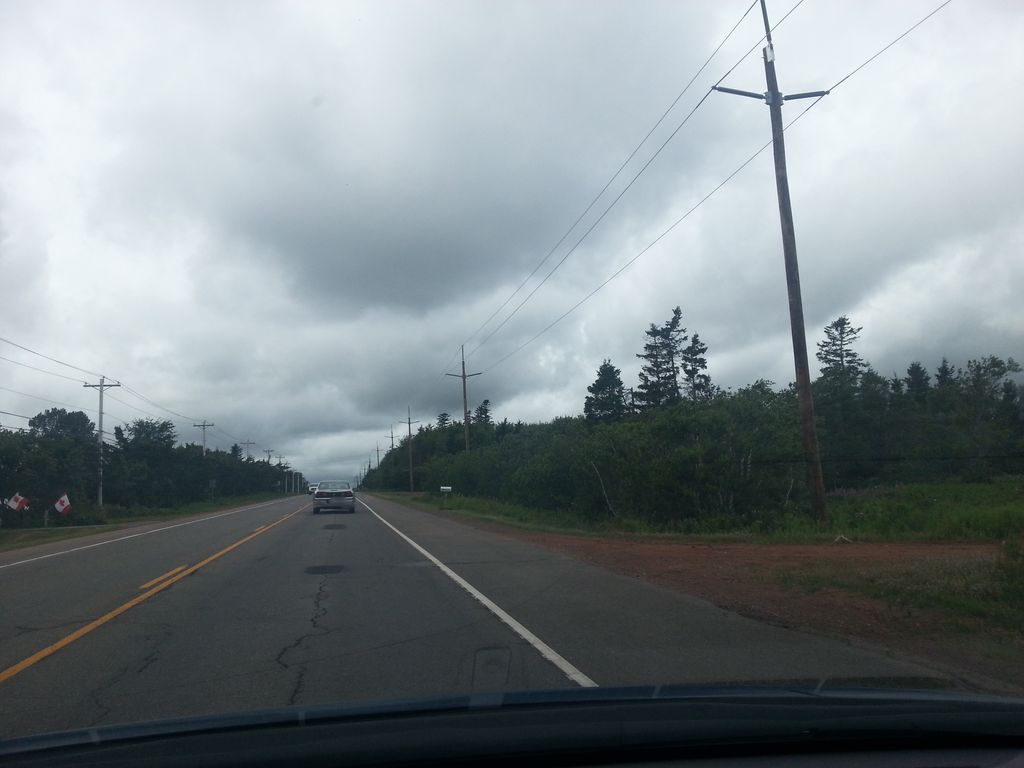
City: charlottetown